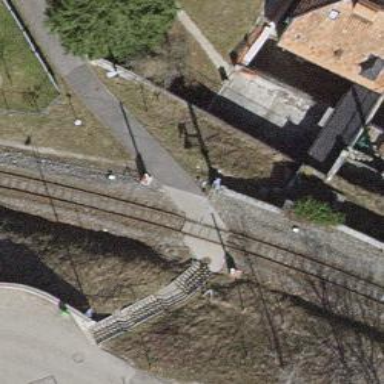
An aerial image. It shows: Railway crossing.